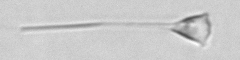
Label: Asterionellopsis_glacialis